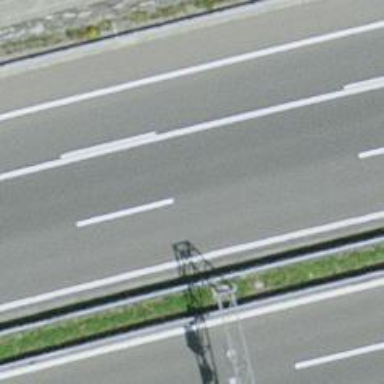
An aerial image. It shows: Asphalt motorway.